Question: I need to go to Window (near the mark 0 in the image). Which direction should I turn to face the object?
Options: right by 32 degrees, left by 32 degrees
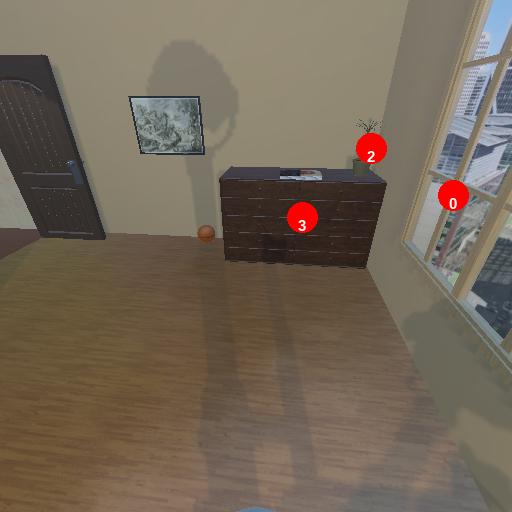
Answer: right by 32 degrees